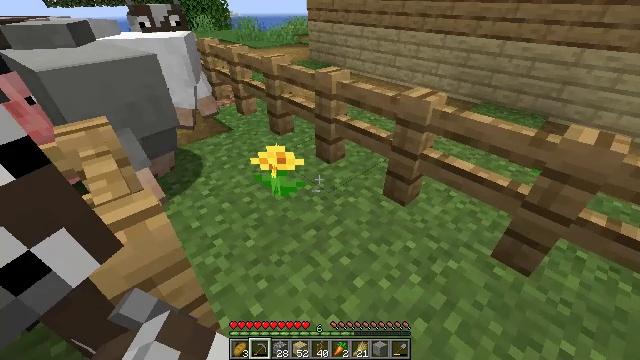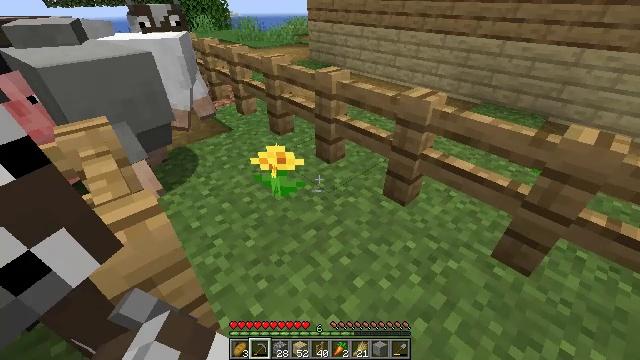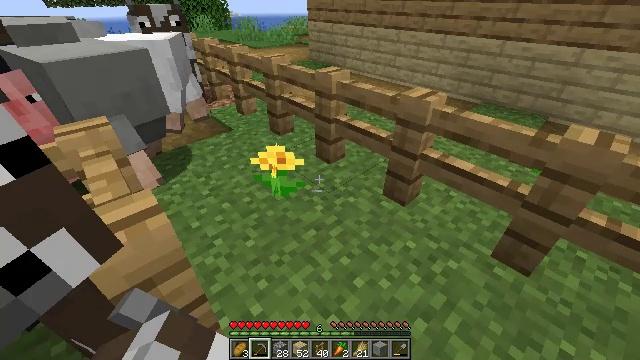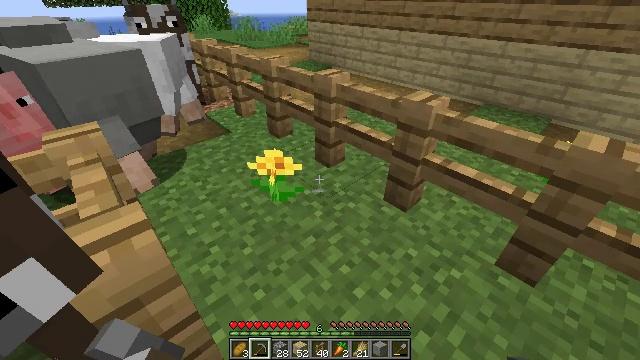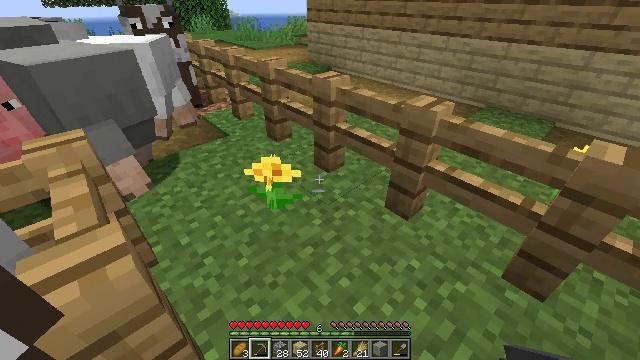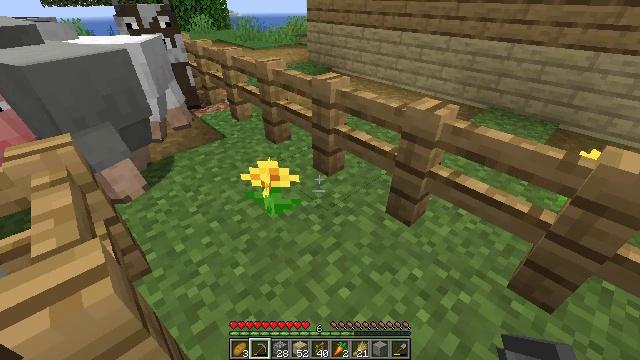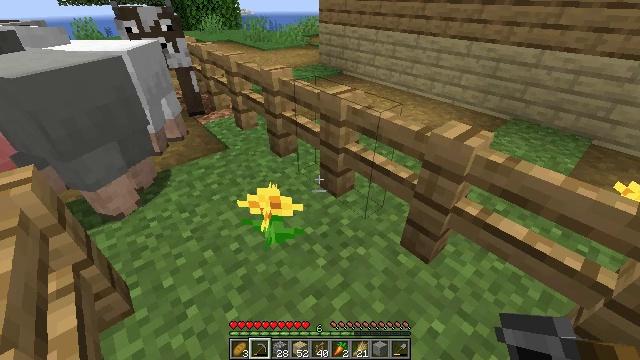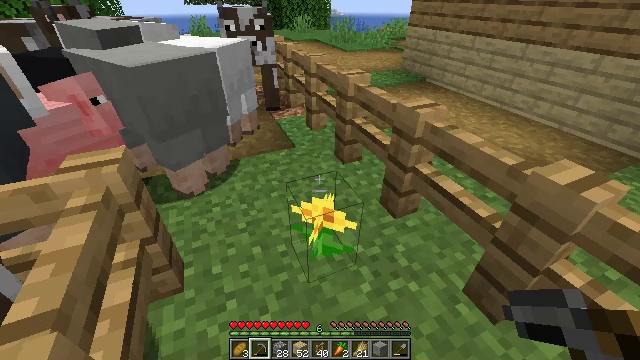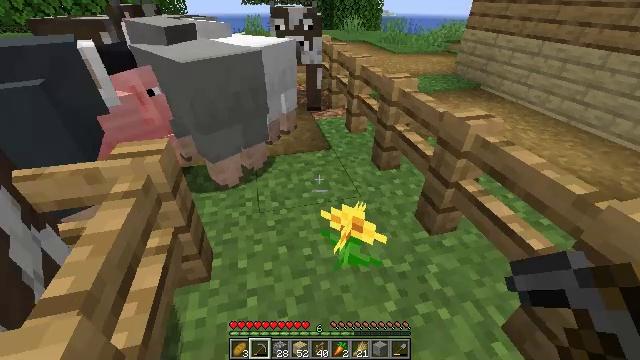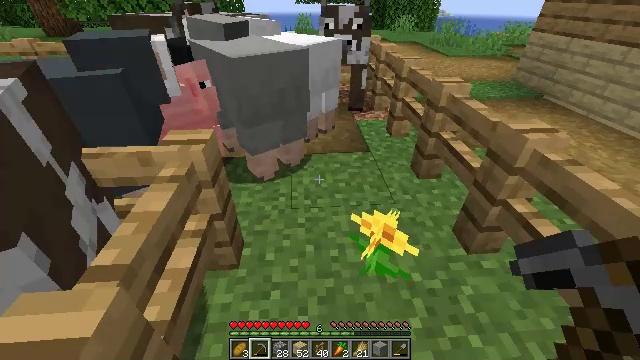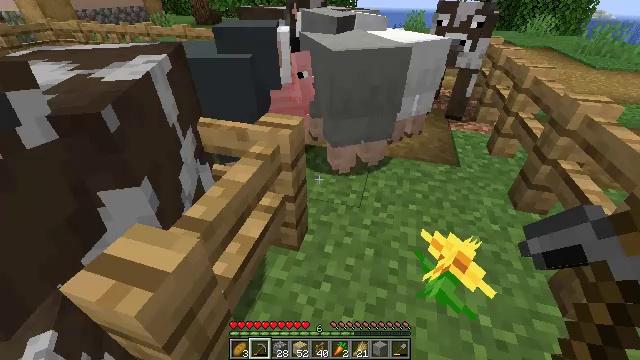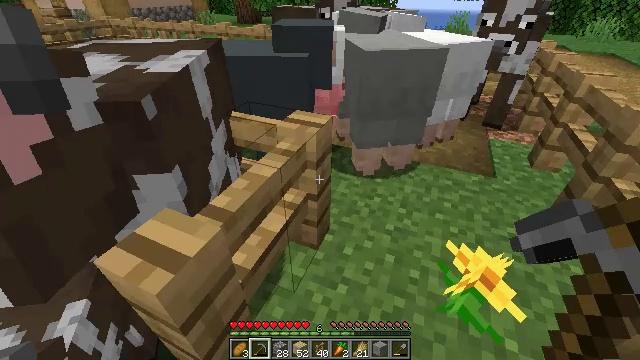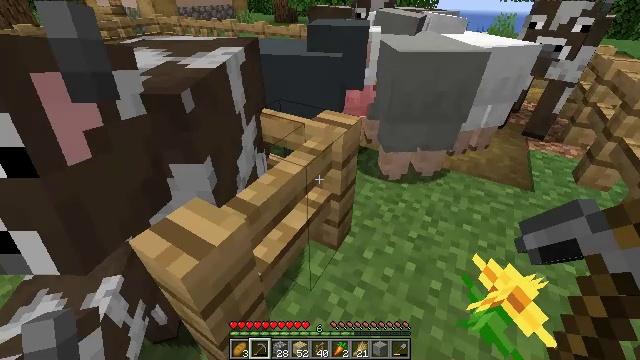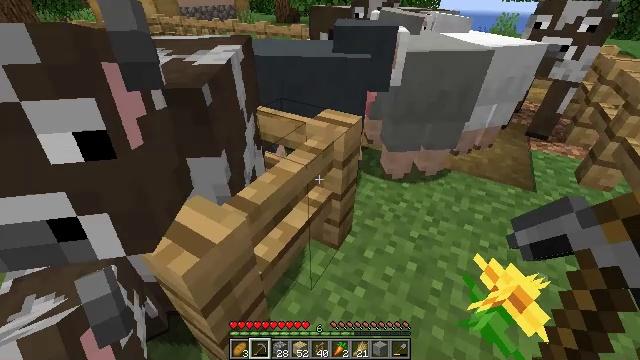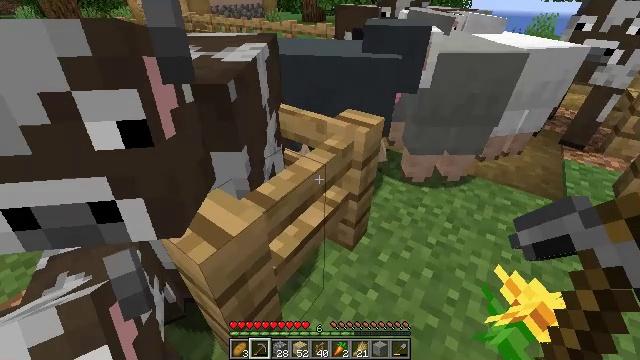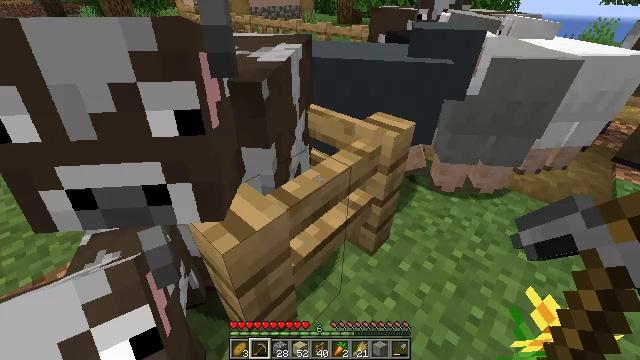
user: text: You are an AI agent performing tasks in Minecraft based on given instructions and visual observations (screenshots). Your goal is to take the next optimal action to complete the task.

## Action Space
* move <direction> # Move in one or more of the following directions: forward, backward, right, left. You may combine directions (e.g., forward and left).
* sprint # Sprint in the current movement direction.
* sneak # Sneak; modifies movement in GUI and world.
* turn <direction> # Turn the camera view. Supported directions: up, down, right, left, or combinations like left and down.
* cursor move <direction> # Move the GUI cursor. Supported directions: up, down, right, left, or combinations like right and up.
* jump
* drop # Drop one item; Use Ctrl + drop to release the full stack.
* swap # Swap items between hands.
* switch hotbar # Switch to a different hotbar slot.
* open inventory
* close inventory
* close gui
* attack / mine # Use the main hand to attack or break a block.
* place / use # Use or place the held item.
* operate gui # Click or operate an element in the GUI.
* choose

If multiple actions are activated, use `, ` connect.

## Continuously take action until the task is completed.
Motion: motion action
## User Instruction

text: Mine the oak fence from the structure.
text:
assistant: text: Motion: no_op
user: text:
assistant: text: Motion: no_op
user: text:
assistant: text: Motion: move forward
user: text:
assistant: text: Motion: move forward
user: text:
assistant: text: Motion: move forward
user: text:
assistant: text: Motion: move forward, turn left
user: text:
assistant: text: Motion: turn left
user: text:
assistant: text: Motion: turn left
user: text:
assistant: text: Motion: turn left
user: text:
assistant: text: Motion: turn left
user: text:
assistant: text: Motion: turn left
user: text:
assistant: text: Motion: turn left
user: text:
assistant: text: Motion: no_op
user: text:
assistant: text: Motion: turn left
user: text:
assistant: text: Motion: turn left
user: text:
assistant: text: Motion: turn left
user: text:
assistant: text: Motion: turn left
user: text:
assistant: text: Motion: no_op
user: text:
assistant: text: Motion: no_op
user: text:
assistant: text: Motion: attack / mine
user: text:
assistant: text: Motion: attack / mine
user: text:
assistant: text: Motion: attack / mine
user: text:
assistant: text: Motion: attack / mine
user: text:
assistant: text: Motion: attack / mine
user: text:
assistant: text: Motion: attack / mine
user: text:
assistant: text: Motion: attack / mine
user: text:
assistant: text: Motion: attack / mine
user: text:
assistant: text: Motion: attack / mine
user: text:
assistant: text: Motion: attack / mine
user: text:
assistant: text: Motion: attack / mine